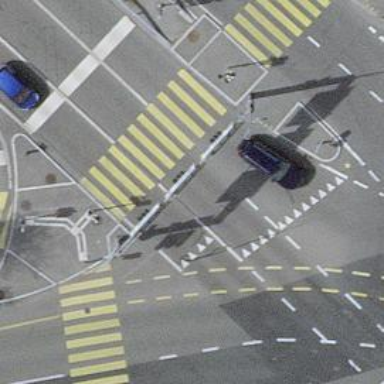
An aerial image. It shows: Crossing with traffic signals.